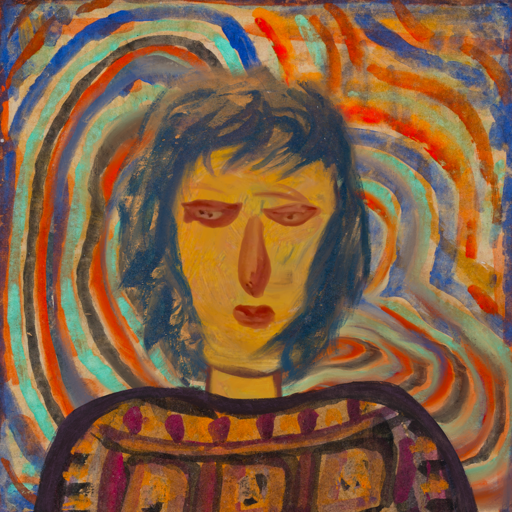
Background: Sisters, Head And Neck Front: After_Raid, Face Front: Pious_Lady, Bust: Doll, Hair Front: InTheSun, Head Accessory: Blank, Second Necklace: Blank, Necklace: Blank, Baby: Blank